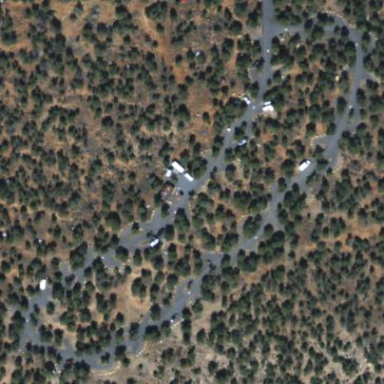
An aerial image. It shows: Camping site with tents and caravans.